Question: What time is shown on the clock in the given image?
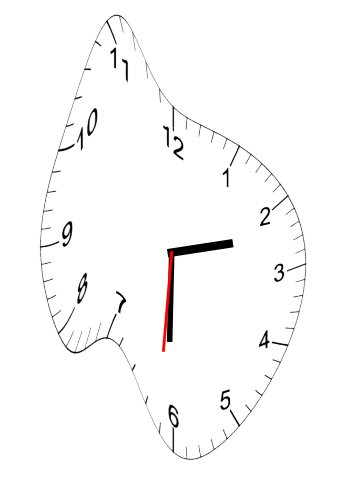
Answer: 02:30:31